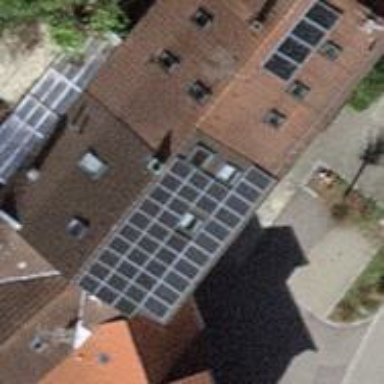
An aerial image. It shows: Solar power generator with photovoltaic panels.